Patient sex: M
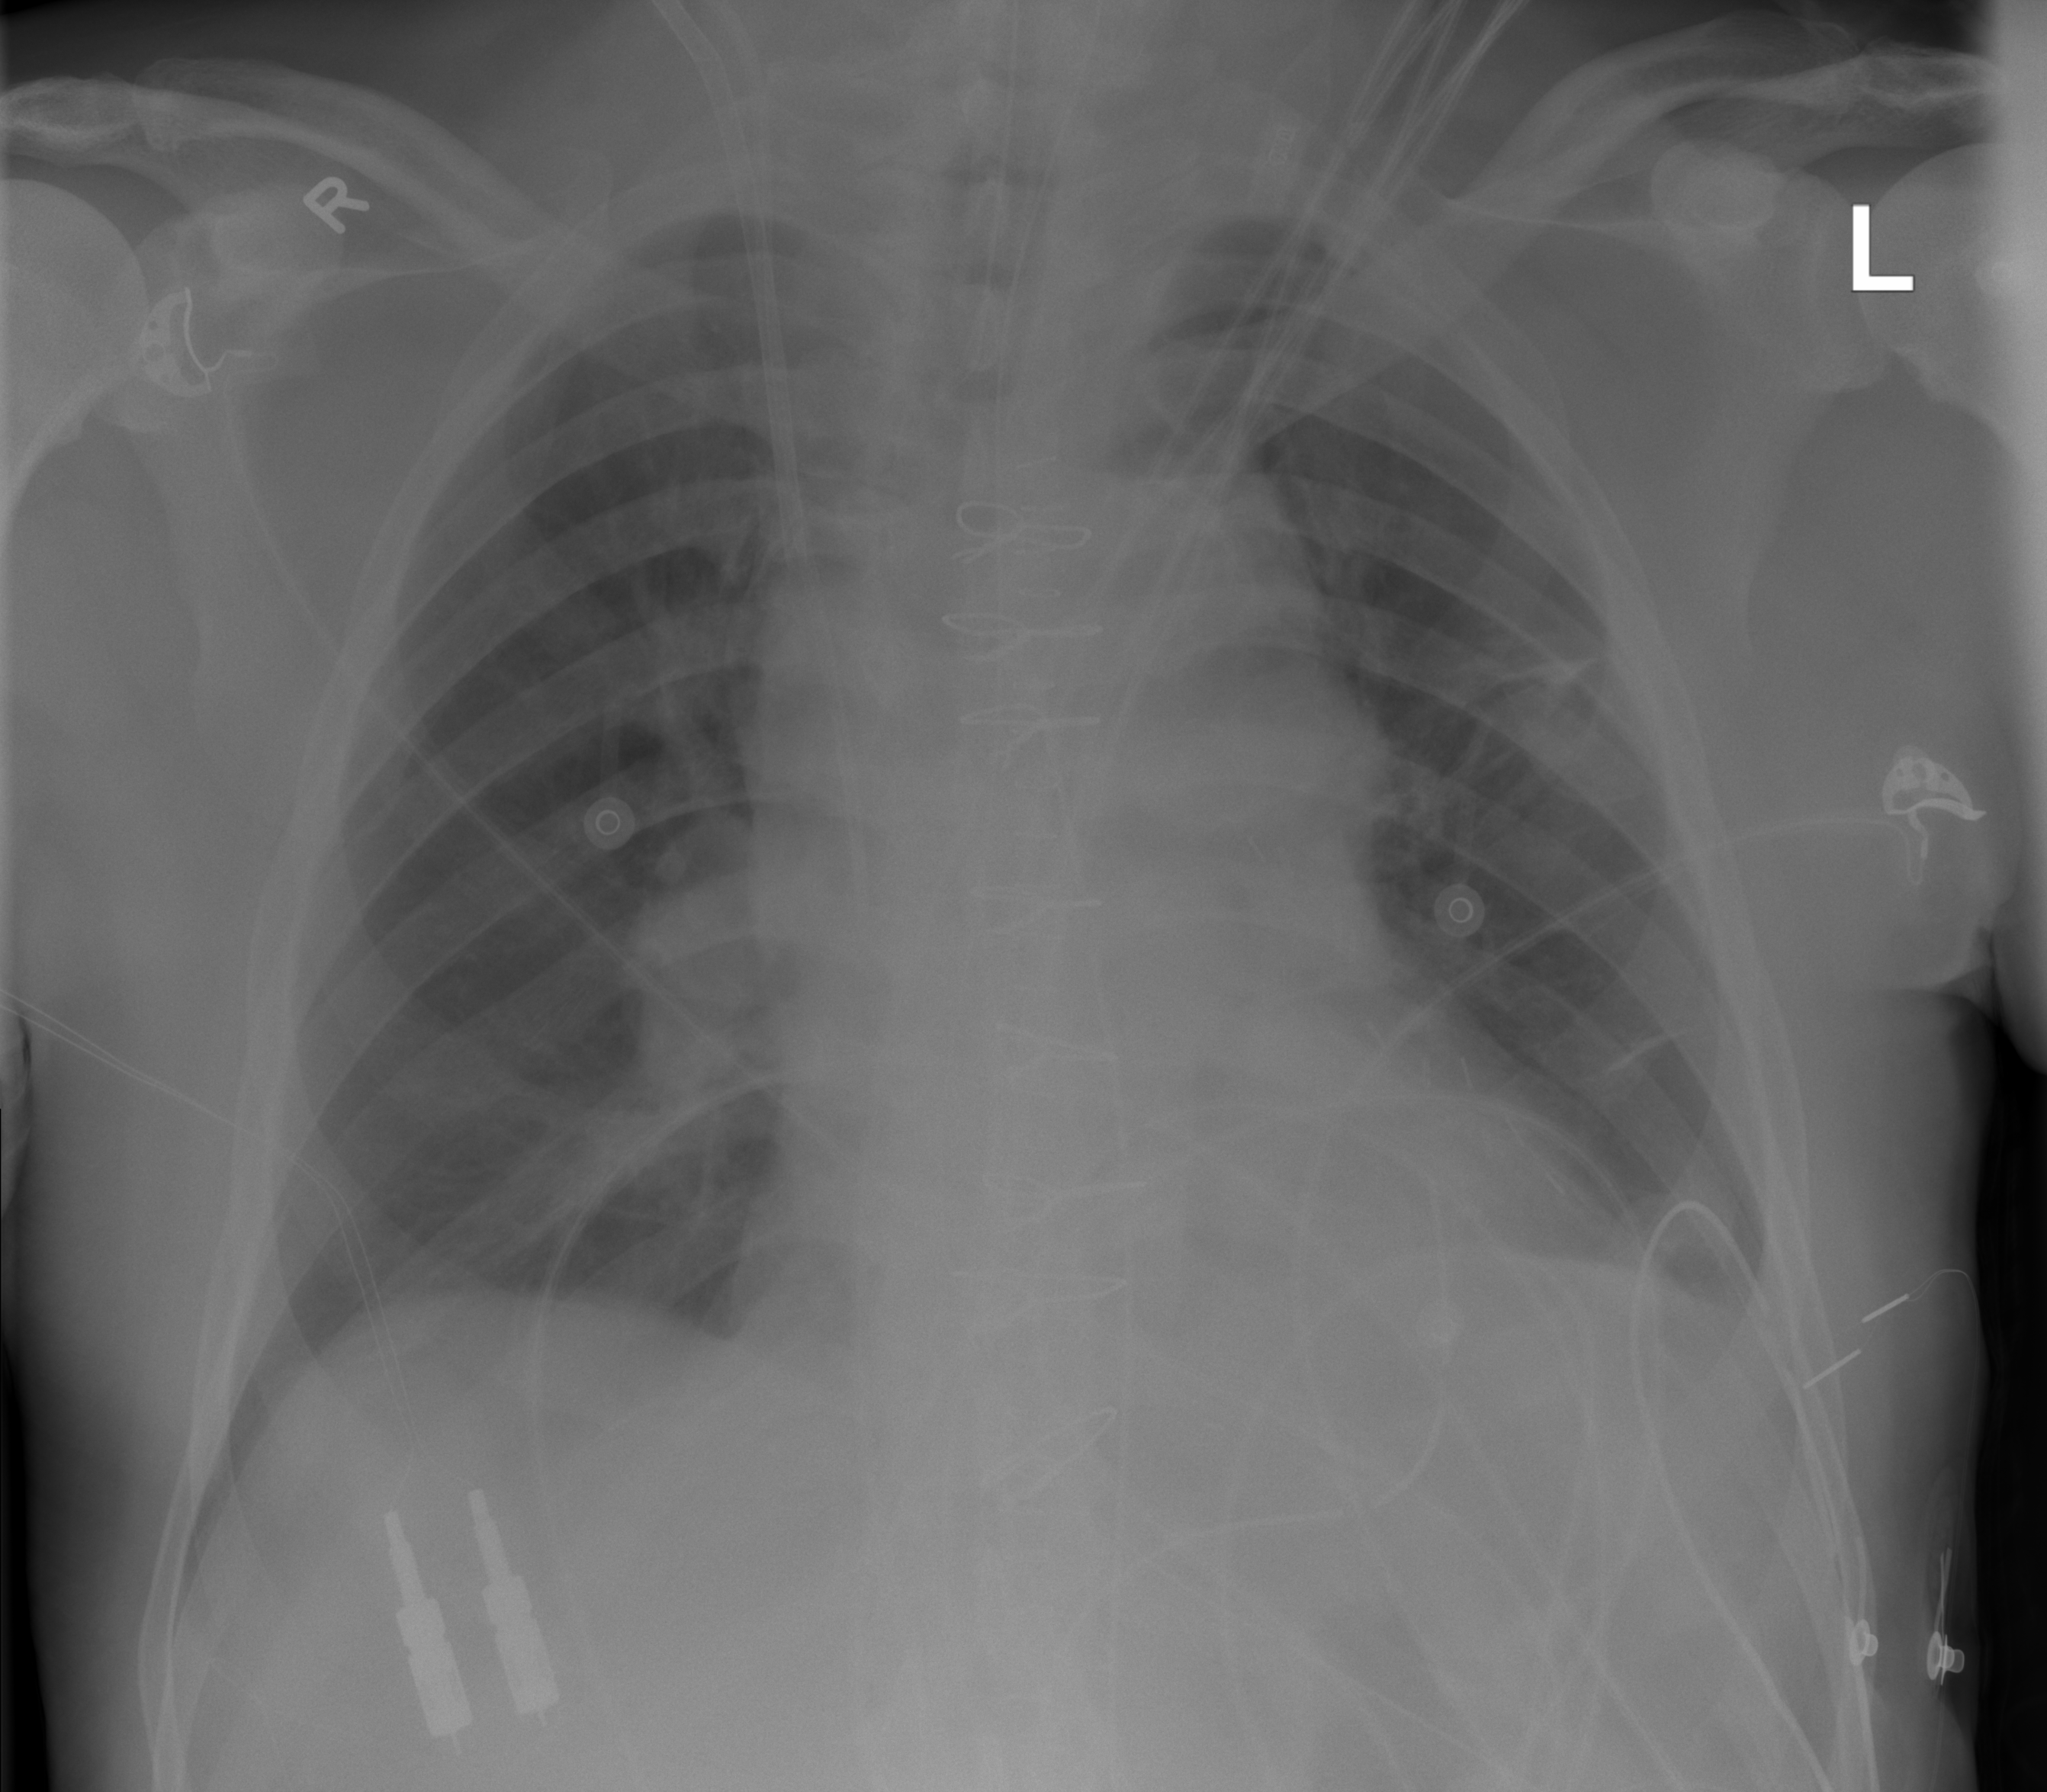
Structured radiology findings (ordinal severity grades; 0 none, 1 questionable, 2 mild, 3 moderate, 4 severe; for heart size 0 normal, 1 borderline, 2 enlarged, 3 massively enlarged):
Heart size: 2
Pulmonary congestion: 0
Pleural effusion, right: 0
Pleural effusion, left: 1
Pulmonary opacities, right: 0
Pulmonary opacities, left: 0
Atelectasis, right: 0
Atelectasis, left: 2